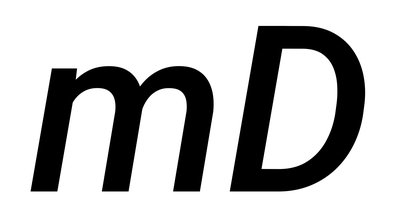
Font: Roboto-Italic_Medium_Italic